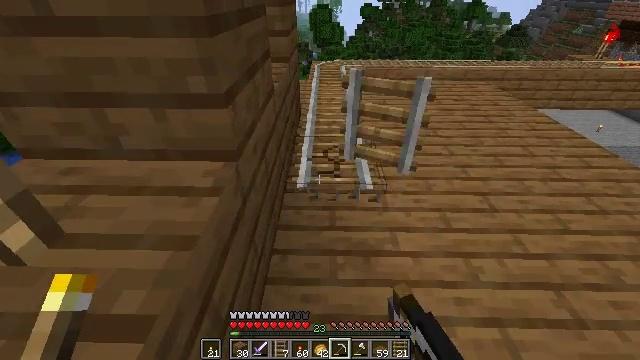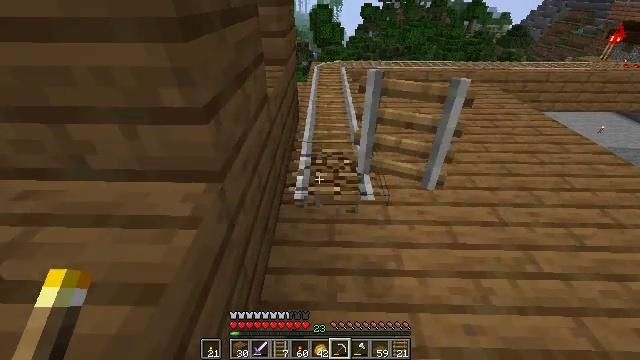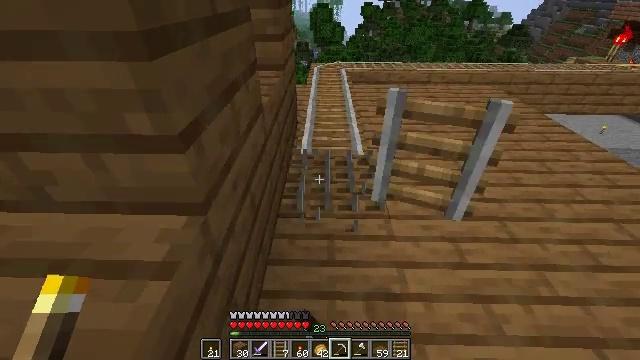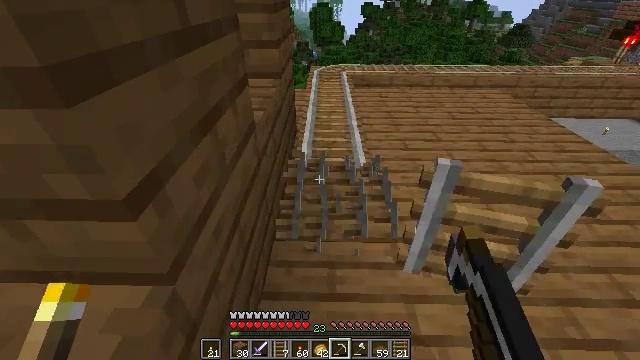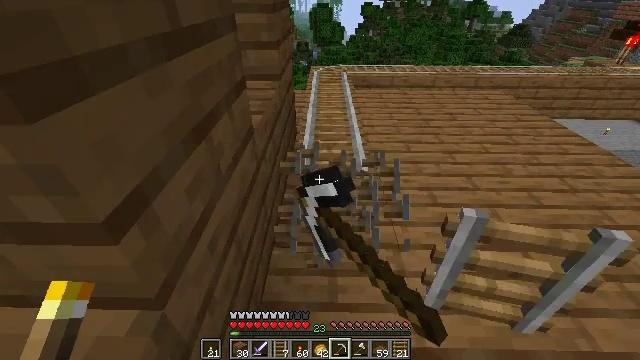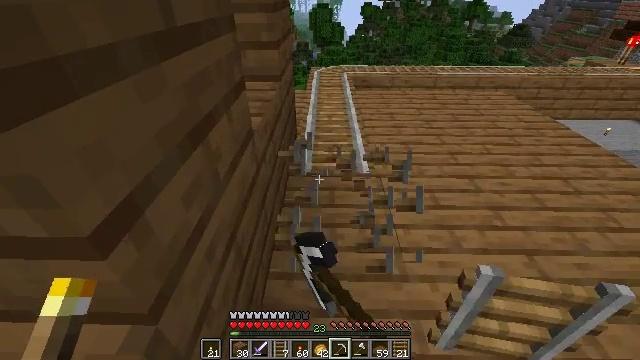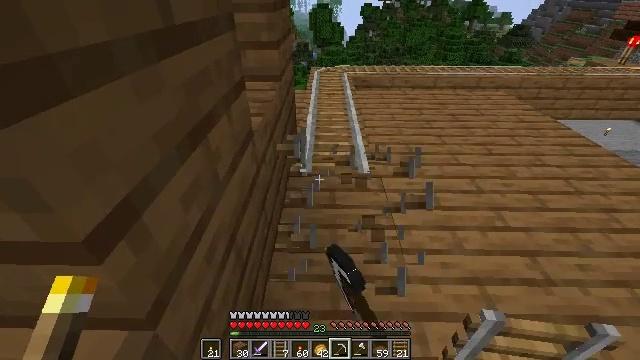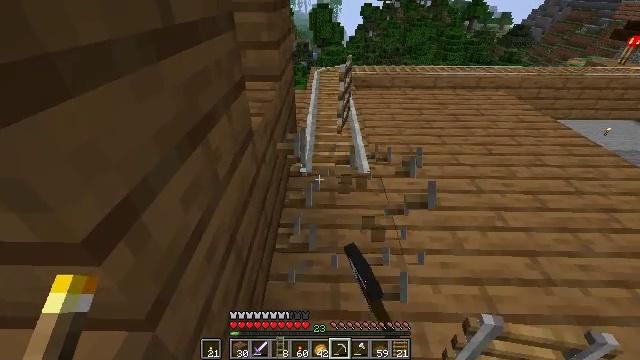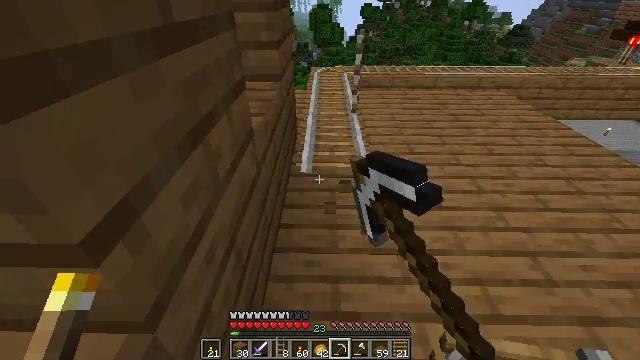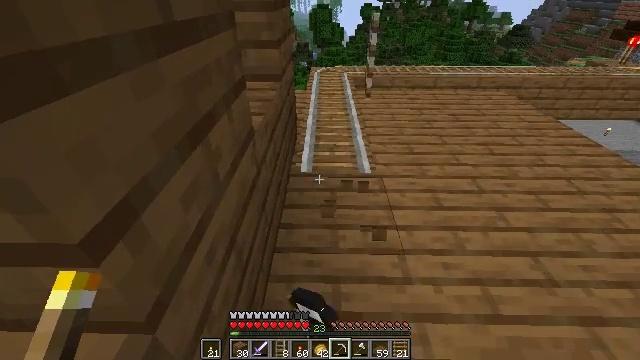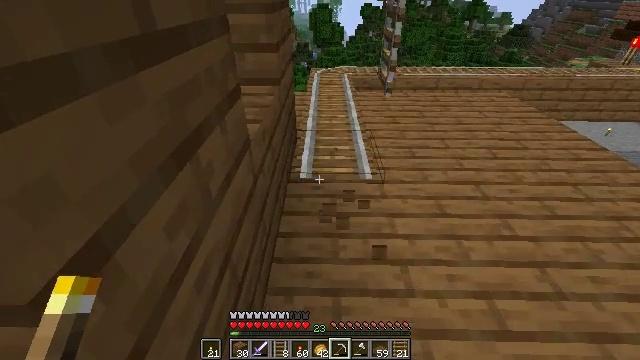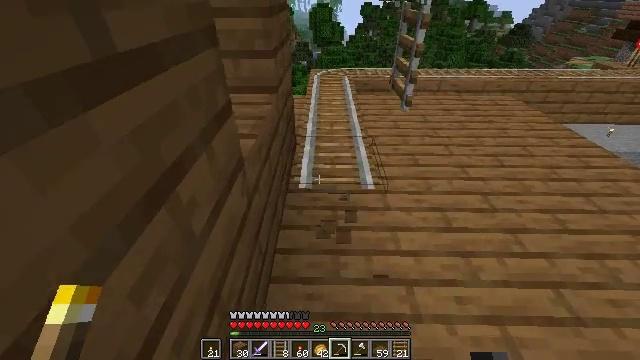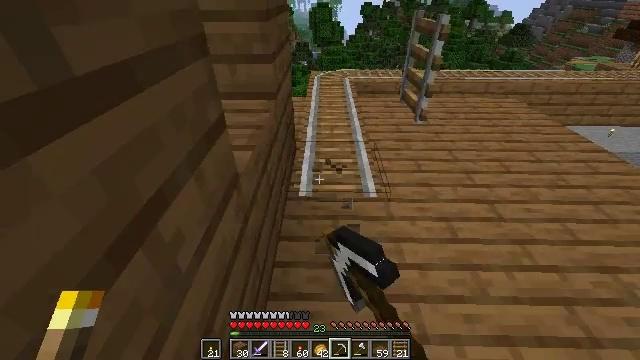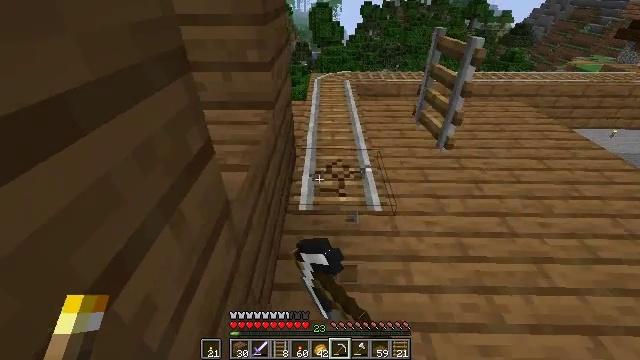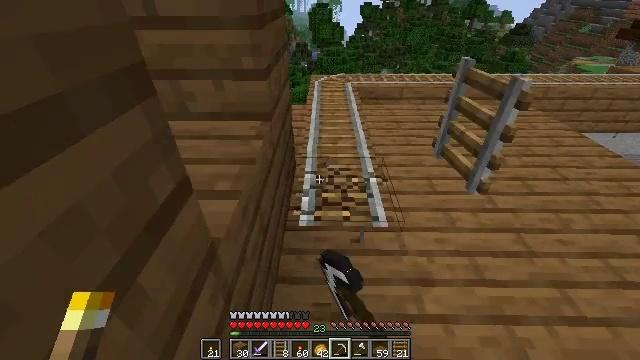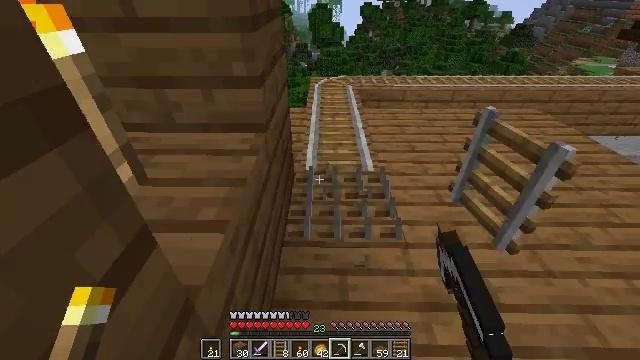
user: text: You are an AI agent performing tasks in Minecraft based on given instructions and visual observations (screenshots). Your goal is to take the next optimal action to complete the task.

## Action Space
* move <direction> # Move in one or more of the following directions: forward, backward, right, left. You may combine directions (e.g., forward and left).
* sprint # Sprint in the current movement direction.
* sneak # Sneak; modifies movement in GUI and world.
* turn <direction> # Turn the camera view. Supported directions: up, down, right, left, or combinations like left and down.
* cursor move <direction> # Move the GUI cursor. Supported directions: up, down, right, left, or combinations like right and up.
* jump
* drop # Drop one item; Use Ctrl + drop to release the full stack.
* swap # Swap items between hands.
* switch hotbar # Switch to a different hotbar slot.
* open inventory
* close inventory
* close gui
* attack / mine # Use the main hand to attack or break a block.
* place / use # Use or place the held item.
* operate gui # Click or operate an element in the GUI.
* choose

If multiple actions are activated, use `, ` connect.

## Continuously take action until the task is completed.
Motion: motion action
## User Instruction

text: Pick up the rail by attacking it.
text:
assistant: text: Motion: move forward, attack / mine
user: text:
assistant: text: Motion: move forward, attack / mine
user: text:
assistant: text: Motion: attack / mine
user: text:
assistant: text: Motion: attack / mine
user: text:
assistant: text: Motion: attack / mine
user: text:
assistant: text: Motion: attack / mine
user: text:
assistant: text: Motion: attack / mine
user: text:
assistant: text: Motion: attack / mine
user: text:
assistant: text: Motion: attack / mine
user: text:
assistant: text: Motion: move forward, attack / mine
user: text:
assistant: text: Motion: move forward, attack / mine
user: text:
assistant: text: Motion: move forward, attack / mine
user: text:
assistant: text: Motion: move forward, attack / mine
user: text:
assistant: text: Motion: move forward, attack / mine
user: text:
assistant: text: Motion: attack / mine
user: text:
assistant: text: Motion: attack / mine
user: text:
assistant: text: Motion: attack / mine
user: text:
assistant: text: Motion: attack / mine
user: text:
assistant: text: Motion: attack / mine
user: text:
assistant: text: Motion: attack / mine
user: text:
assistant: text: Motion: move forward, attack / mine
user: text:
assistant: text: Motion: move forward, attack / mine
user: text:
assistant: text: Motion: move forward, attack / mine
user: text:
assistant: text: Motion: move forward, attack / mine
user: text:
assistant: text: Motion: attack / mine
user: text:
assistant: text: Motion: attack / mine
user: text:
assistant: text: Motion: attack / mine
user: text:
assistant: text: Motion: attack / mine
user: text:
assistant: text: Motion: attack / mine
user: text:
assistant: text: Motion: attack / mine